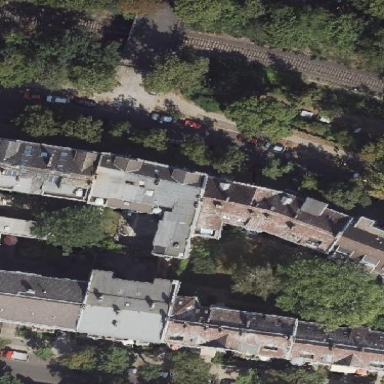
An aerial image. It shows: Building with apartments featuring unique double saltbox roof shape.